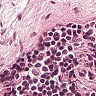
Metastatic tissue present: no